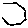
Label: hexagon